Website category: sports
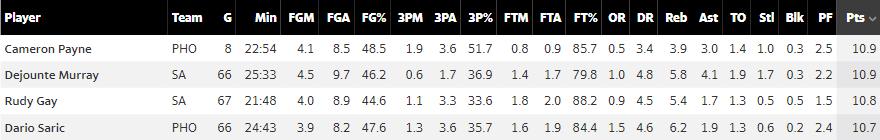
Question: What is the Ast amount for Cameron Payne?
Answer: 3.0

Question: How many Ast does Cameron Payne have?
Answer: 3.0

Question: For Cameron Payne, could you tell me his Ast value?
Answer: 3.0

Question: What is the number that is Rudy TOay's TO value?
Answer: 1.3

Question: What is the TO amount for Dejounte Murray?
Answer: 1.9

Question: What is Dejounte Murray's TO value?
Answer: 1.9

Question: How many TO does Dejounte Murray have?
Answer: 1.9

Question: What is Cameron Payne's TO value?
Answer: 1.4

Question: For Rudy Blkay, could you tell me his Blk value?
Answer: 0.5

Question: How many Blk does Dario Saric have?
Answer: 0.2

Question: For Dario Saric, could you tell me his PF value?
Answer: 2.4

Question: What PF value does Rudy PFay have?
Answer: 1.5

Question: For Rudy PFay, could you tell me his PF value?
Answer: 1.5

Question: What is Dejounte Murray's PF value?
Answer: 2.2

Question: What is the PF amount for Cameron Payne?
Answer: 2.5

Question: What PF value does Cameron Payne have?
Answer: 2.5

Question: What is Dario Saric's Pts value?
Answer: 10.7

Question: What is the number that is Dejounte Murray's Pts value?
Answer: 10.9